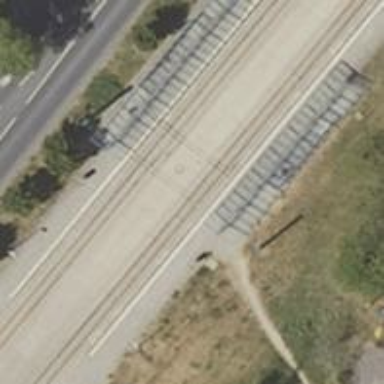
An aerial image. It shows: Public transport stop position.